Question: i could not build my project because of "no main manifest attribute" error
1)i copied volley.jar in libs folder
2)right clicked volley, clicked "add as library" then choosed "project library"
3)add <'application
android:name="com.example.docar.app.AppController".../>' to AndroidManifest.xml
still got problem.
screen shot

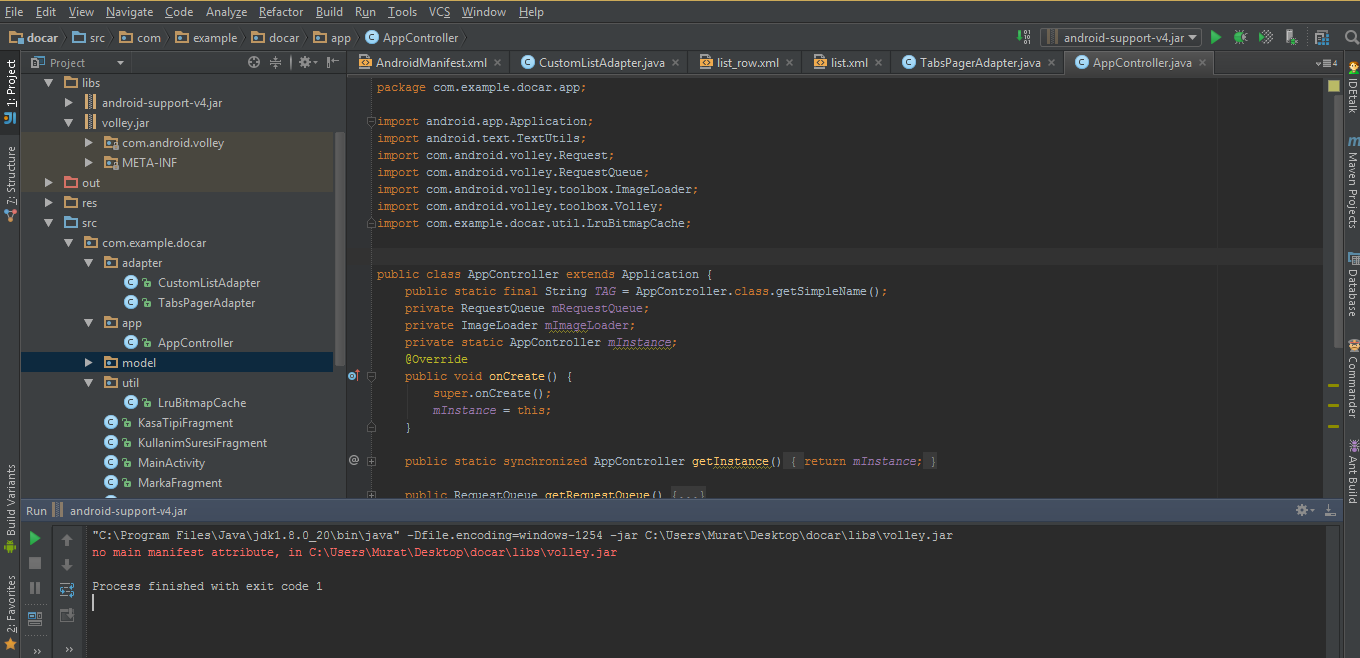
Answer: The actual problem in this case appears to be the "Run configuration" which is set to run a library instead of the Android Application that should be run.
This can be solved by the following steps here to create/edit the configuration for your "Android Application": <URL>